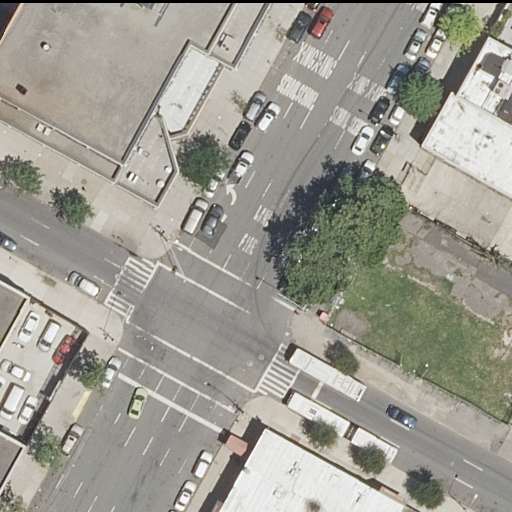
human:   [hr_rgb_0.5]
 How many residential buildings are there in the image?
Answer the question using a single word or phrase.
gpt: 4

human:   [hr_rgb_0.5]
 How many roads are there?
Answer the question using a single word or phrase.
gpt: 5

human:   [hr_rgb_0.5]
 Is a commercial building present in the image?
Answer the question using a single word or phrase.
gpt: no

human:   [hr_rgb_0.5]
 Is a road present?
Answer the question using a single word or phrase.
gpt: yes

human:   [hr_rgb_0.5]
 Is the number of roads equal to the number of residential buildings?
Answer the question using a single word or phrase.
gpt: no

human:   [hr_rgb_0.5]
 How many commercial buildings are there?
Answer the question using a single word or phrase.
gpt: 0

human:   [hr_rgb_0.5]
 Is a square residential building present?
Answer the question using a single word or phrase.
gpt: no

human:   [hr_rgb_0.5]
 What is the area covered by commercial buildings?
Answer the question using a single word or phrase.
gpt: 0m2

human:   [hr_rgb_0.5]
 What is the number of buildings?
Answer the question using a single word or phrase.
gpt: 4

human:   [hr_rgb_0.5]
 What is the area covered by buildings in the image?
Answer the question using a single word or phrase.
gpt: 2204m2

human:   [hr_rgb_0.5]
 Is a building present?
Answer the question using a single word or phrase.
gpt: yes

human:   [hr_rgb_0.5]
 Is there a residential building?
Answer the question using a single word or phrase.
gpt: yes

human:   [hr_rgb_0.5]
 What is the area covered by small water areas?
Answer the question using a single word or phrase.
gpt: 0m2

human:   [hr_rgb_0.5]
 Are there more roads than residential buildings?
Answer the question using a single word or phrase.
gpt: yes

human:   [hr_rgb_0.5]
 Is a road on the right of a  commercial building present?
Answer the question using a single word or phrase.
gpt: no

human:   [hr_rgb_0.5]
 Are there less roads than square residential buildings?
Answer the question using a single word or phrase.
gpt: no

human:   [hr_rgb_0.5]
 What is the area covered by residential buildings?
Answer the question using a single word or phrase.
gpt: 2204m2

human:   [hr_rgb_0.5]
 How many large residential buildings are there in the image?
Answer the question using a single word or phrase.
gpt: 1

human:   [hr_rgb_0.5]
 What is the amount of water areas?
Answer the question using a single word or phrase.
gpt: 0

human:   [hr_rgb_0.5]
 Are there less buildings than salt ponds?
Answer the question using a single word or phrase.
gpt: no

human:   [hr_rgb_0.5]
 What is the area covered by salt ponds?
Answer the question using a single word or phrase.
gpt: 0m2

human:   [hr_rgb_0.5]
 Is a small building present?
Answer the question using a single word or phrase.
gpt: yes

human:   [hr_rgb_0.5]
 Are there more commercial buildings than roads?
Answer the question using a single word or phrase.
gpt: no

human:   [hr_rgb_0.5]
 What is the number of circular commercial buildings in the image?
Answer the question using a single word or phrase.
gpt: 0

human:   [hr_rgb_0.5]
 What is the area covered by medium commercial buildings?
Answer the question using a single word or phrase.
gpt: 0m2

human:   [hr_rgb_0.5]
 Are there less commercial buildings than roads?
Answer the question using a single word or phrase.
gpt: yes

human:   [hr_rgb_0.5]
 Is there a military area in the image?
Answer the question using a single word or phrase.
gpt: no

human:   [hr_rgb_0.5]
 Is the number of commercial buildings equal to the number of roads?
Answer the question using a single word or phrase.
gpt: no

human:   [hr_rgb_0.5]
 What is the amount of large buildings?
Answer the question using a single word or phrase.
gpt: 1

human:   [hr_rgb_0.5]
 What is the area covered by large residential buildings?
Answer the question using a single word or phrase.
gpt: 1442m2

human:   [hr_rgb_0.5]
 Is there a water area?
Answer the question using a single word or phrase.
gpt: no

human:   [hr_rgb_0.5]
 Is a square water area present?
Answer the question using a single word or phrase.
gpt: no

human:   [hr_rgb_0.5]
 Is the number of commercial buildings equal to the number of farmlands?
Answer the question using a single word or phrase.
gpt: yes

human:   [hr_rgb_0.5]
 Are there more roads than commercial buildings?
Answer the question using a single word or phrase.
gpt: yes

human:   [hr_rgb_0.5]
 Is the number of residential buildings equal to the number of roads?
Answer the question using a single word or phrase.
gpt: no

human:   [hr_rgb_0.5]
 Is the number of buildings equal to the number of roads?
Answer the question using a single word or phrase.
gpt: no

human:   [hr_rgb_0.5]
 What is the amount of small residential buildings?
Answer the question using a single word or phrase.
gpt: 1

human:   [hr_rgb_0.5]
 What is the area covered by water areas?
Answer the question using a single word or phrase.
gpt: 0m2

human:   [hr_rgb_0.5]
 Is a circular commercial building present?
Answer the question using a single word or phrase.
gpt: no

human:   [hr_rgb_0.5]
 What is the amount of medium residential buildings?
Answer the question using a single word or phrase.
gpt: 2

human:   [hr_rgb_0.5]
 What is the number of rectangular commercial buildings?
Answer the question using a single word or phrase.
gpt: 0

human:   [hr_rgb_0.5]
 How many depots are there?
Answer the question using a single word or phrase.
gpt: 0

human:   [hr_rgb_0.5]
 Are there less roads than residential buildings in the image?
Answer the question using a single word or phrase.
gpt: no

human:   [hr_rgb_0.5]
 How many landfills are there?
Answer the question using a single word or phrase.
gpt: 0

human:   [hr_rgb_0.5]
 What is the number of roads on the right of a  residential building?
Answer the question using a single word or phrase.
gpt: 4

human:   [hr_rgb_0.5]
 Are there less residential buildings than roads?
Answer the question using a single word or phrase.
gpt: yes

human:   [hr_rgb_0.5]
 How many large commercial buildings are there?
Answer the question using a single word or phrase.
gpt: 0

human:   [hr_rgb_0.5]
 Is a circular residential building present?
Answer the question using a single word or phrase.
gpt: no

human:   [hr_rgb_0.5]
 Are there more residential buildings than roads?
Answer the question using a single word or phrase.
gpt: no

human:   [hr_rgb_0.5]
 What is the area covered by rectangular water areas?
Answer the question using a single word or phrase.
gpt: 0m2

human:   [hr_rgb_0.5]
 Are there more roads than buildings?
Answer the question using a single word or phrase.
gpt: yes

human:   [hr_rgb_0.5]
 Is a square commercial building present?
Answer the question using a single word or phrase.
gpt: no

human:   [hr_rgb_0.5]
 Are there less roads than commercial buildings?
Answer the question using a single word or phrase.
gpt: no

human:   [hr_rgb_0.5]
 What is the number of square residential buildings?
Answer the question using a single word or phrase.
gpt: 0

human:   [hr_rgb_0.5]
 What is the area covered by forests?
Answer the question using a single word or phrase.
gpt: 0m2

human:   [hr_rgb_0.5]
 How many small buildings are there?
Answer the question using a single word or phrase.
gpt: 1

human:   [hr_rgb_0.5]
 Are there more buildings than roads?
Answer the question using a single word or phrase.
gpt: no

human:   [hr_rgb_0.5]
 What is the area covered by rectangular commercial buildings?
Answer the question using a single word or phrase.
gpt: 0m2

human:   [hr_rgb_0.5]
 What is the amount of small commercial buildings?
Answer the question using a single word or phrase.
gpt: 0

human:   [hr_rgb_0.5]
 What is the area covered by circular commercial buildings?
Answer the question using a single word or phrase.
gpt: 0m2

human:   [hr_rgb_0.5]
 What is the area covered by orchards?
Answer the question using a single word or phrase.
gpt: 0m2

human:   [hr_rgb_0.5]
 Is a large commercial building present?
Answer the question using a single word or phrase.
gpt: no

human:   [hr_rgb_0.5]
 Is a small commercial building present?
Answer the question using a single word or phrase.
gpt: no

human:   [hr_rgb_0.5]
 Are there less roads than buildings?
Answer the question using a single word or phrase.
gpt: no